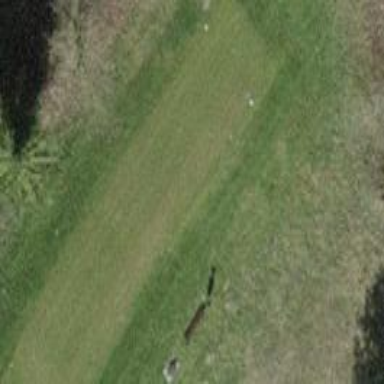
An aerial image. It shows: Golf tee.